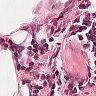
Metastatic tissue present: no